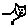
Label: cat